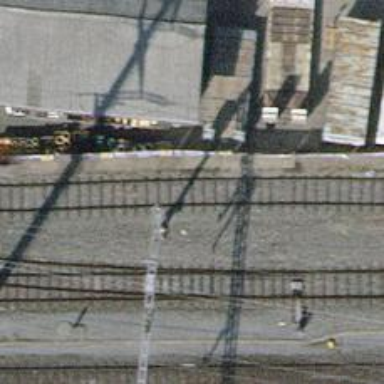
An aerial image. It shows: Railway yard with one track.